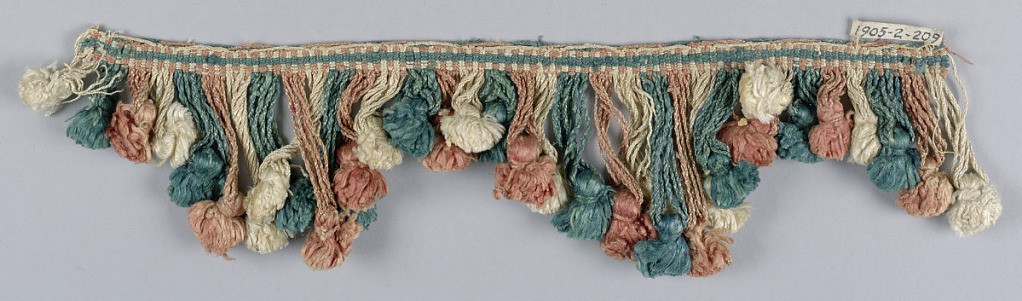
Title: Fringe
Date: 17th century
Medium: silk Technique: woven
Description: Pink, green and white fringe with a striped heading and skirt loops in graduated lengths forming scallops; each four supporting a tuft of the same color.